Question: Why does my button's click event not register when the mouse pointer is in the spot shown in the screenshot below? I've created a jsFiddle for you to test it out. Make sure to check your browser's console for feedback.
<URL>
Here is my code, I'm using jQuery
'''
var clickCounter = 0;
$('button').click(function(){
clickCounter++;
console.log('times clicked: ' + clickCounter);
});
'''

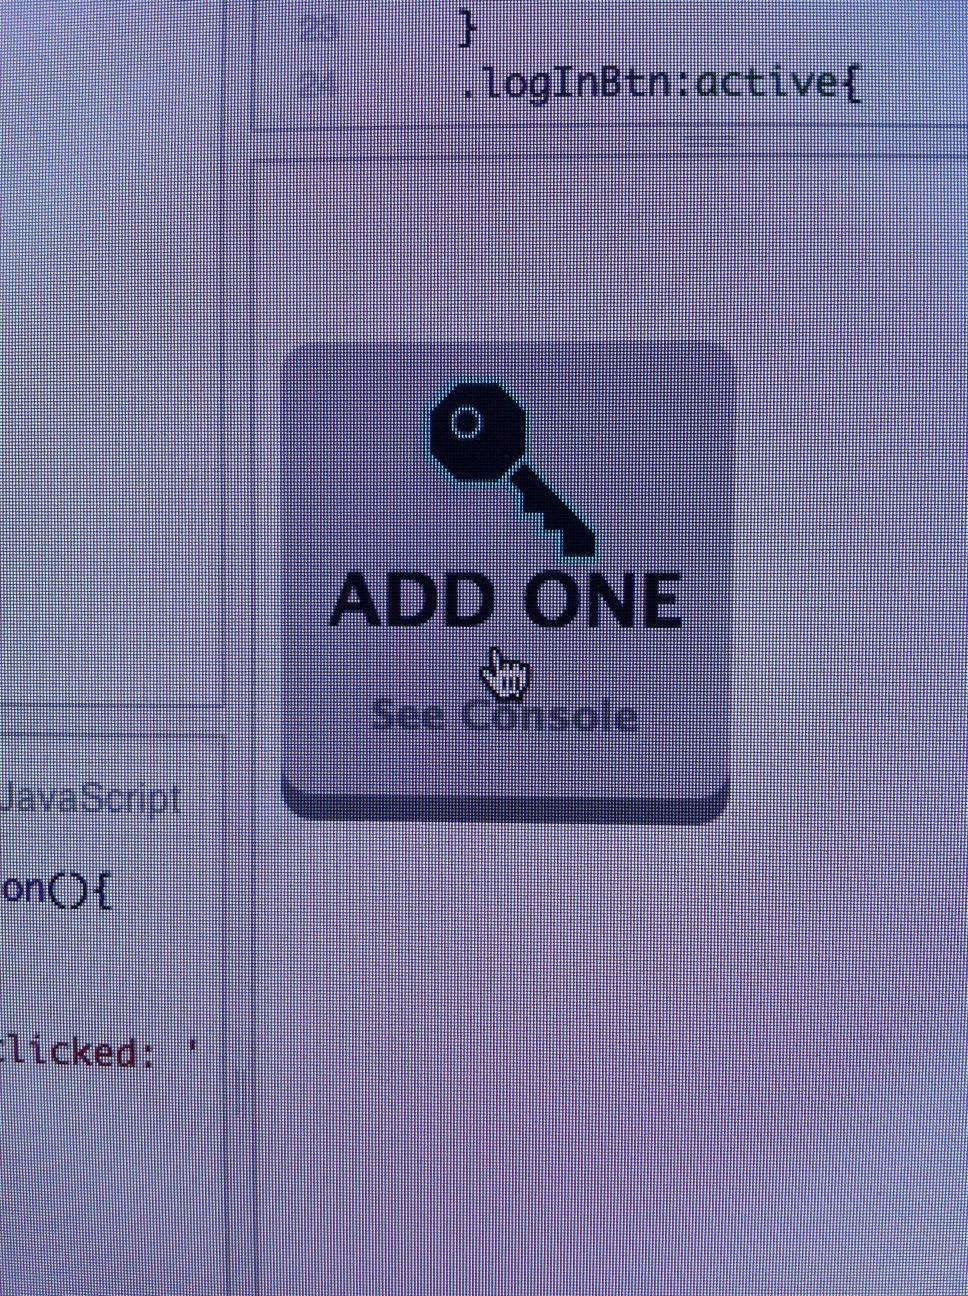
Answer: I think <URL> You are moving the element on its active state, moving the element on the active state is causing the mousedown to go to one element and the mouseup to go to another element, therefore, a click is not firing because the OS will only fire a click if the mouseup and mousedown are on the same element.
<URL>, and let the button handle the active state, you had styles that were affecting the active look of the button. The following CSS/HTML still has an active look and doesn't move the button from under your mouse, which is a bad idea from a UX perspective.
'''
<button id="signUpLogIn-logInBtn" class="logInBtn">
<img src= "http://s10.postimg.org/z9yrvulut/log_In_Icon.png"/>
Add One<p class="logInBtnSub">See Console</p>
</button>
.logInBtn {
font-size: 1.4em;
text-transform: uppercase;
font-weight: 700;
background-color: #c6c6c6;
box-shadow: 0 8px #878787;
border-radius: 10px;
color: #402a3e;
cursor: pointer;
text-align: center;
}
.logInBtn img {
width: 50px;
height: 50px;
display: block;
margin: auto;
}
.logInBtnSub{
font-size: 0.6em;
color: #878787;
}
'''
Here are a few workarounds
- <URL>